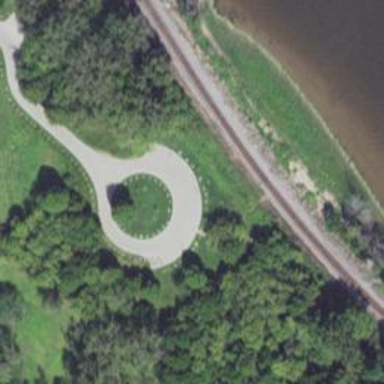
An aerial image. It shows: Memorial site with historic significance.